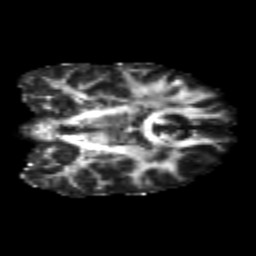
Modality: FA
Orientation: coronal
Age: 25
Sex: male
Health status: healthy
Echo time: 0.074 s